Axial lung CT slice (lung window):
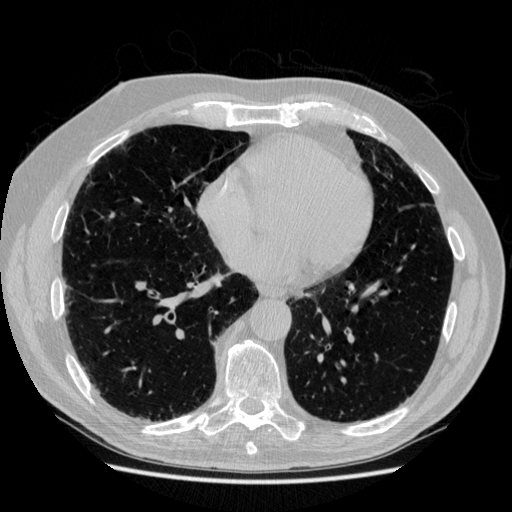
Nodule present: no